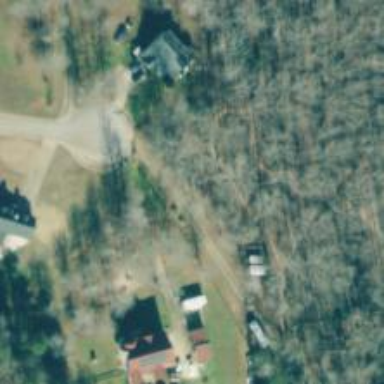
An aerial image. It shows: Driveway.